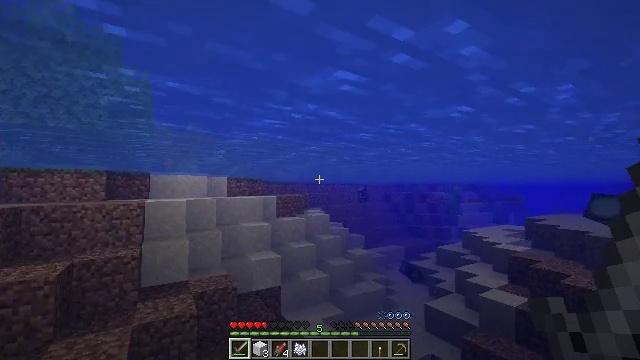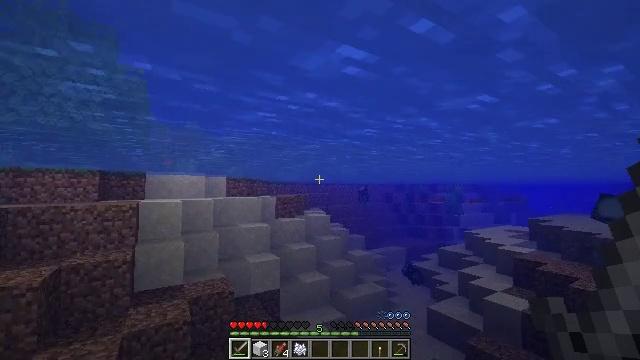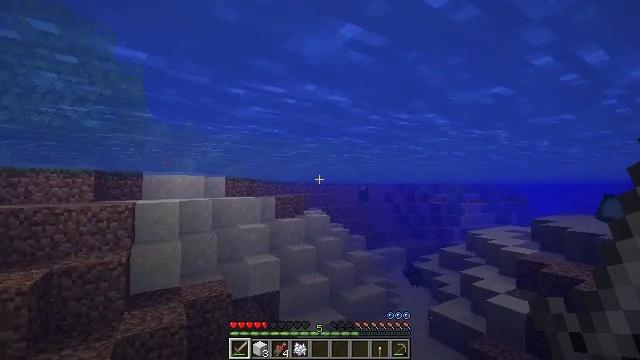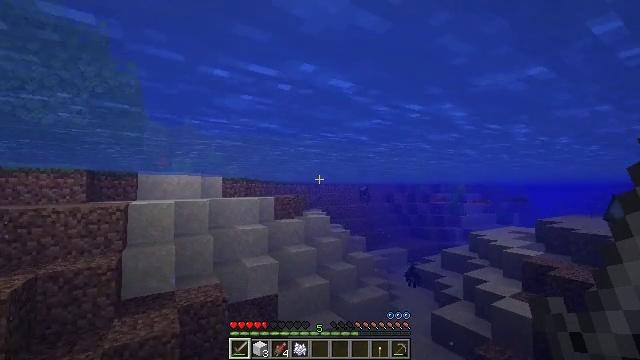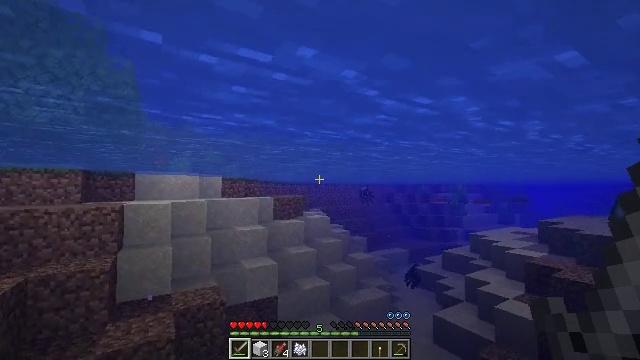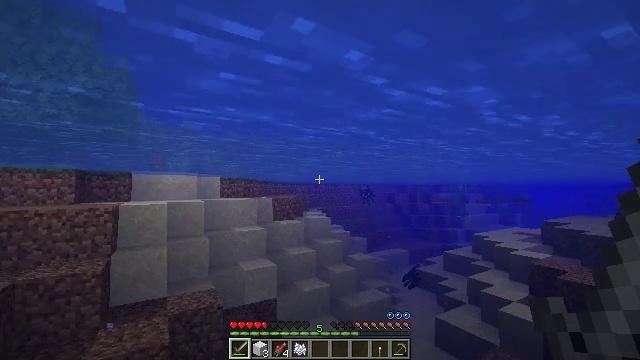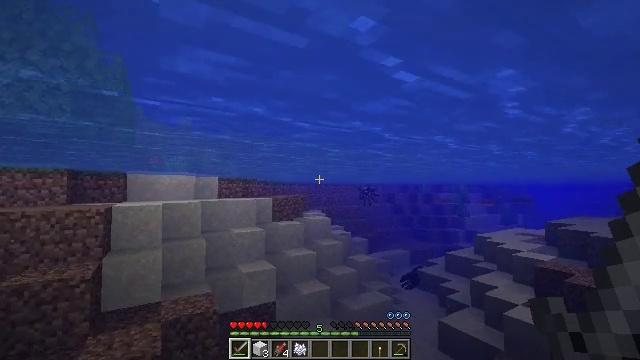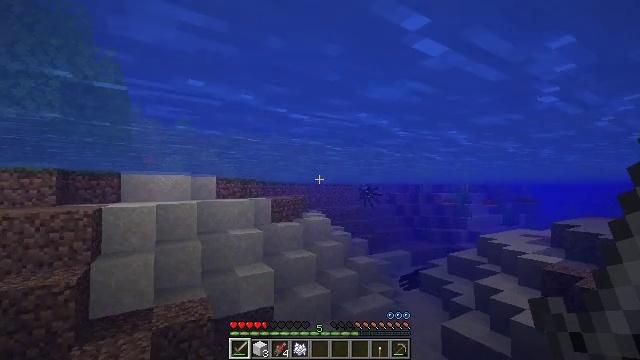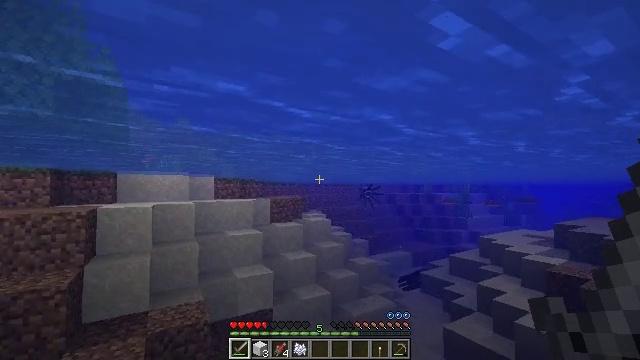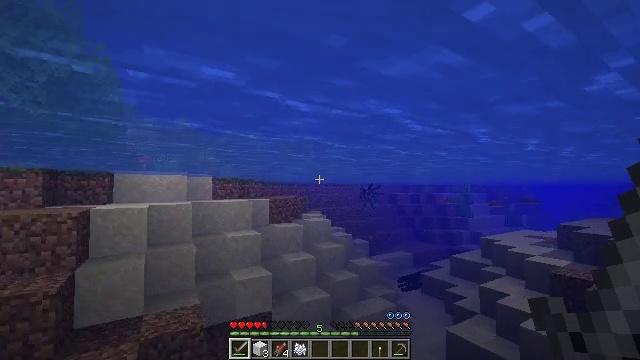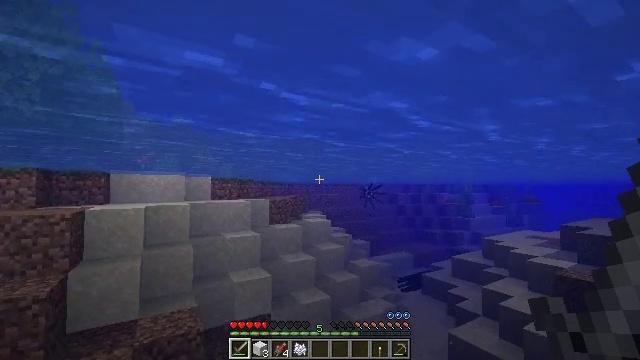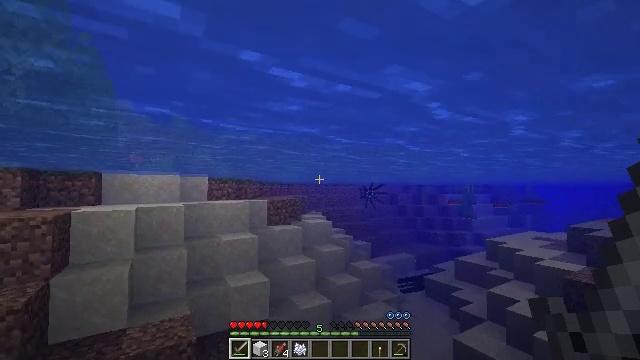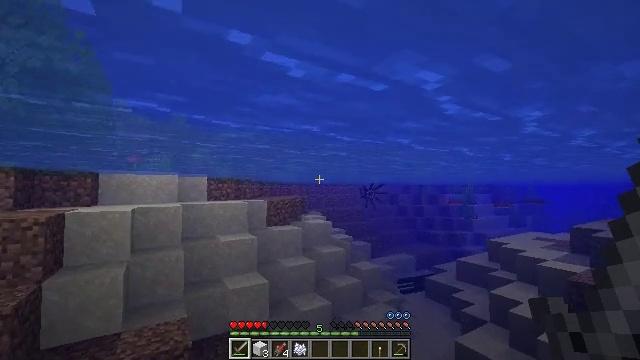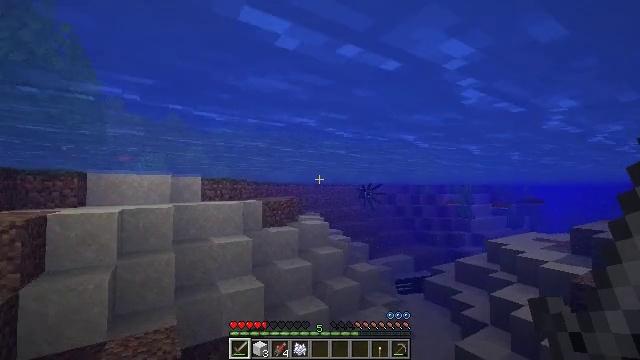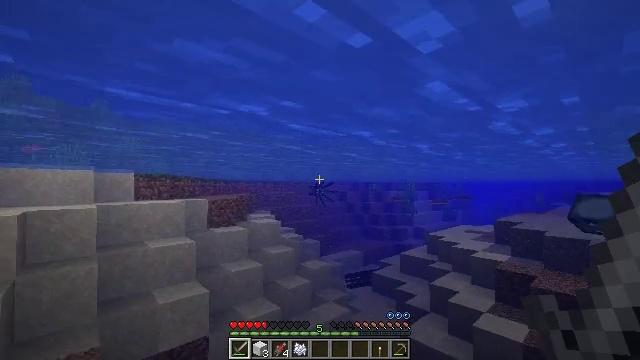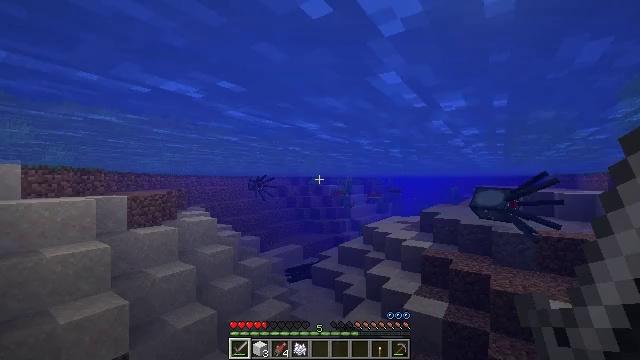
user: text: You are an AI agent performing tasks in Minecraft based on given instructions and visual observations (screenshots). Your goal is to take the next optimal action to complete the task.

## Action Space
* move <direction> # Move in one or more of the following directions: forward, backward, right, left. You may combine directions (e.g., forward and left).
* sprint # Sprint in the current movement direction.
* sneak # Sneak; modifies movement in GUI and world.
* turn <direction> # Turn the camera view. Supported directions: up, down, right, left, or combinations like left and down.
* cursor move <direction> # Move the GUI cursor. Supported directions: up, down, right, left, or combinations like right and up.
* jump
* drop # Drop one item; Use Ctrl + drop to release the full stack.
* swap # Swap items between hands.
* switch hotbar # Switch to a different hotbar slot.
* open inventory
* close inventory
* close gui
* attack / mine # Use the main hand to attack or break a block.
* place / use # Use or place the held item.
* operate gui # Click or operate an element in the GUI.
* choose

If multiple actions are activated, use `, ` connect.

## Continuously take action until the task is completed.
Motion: motion action
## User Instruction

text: Hunt a salmon.
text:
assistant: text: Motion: move forward
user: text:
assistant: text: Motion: move forward
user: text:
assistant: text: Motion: move forward
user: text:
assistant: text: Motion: move forward
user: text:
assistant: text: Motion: move forward
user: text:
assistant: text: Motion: move forward
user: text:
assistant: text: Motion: move forward
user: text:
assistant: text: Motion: move forward
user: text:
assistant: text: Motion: move forward
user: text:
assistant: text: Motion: move forward
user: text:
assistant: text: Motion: move forward
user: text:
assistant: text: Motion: move forward
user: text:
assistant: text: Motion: move forward
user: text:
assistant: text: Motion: move forward, turn right
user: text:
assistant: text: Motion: move forward, turn right and down
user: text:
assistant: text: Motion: move forward, turn right
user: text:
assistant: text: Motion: move forward
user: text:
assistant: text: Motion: move forward
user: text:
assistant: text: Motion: move forward
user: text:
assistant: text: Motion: move forward
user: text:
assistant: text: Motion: move forward
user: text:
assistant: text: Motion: move forward
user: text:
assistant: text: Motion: move forward
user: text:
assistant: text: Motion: move forward
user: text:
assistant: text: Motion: move forward
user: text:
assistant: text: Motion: move forward
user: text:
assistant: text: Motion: move forward
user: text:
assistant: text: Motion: move forward
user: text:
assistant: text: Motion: move forward, turn right
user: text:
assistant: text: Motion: move forward, turn right